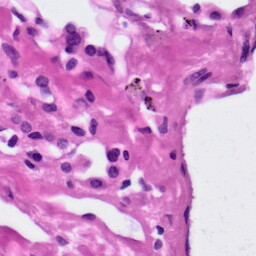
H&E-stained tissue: Lung